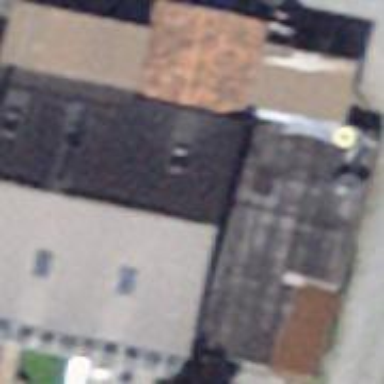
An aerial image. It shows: View of roof of building.